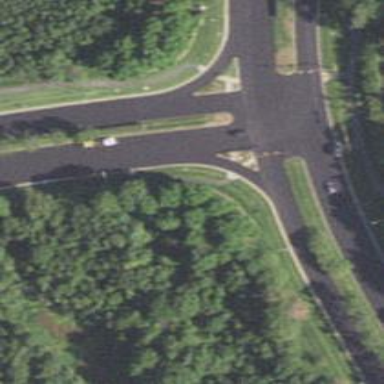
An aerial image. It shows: Asphalt road that is classified as tertiary link.